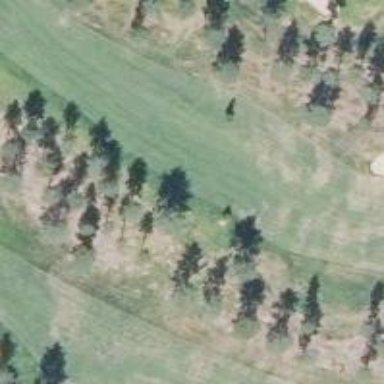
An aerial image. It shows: View of golf hole.